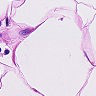
Metastatic tissue present: no